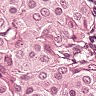
Metastatic tissue present: yes